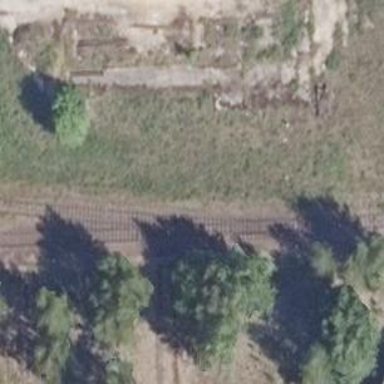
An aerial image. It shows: Railway switch.